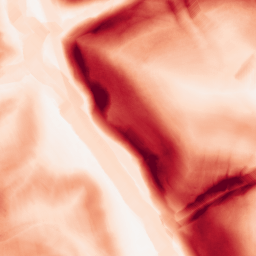
Category: morphological
Decomposition family: morphological_gradient
Decomposition parameters: size: 10
shape: diamond
Upsampling method: fft_zeropad
Upsampling parameters: scale: 8
Upsampling scale: 8